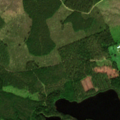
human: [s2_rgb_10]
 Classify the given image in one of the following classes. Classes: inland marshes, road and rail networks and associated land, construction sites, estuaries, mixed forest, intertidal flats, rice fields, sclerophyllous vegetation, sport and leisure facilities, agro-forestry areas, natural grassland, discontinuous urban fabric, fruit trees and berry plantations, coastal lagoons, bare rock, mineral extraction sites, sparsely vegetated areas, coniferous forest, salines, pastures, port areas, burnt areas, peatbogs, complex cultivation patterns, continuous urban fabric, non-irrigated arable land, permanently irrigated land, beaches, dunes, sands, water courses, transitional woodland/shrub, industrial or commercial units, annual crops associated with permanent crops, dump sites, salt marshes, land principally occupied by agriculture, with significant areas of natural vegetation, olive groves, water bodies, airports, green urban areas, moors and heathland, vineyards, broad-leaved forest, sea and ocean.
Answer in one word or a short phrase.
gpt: coniferous forest, mixed forest, transitional woodland/shrub, water bodies